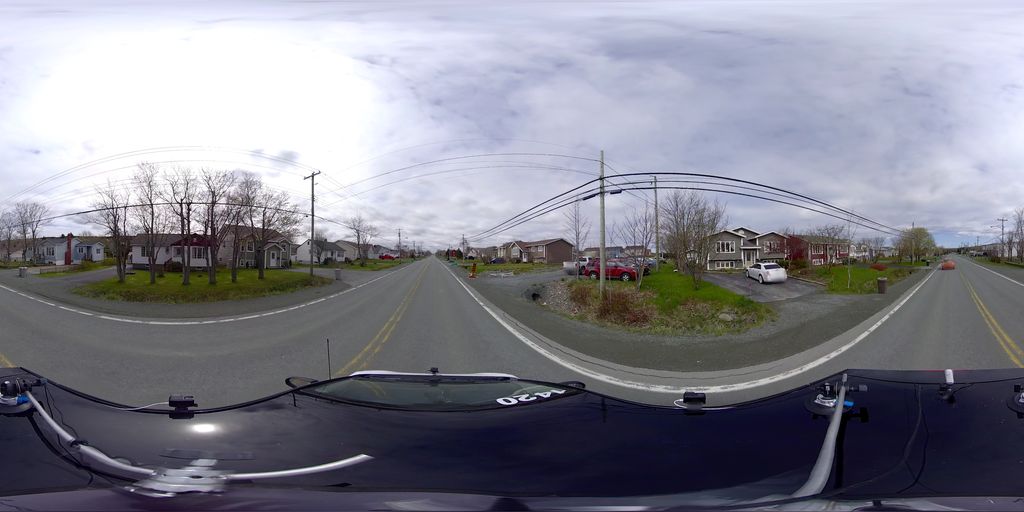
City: st_johns